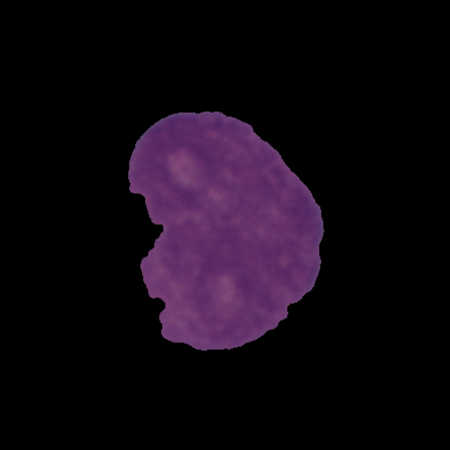
Label: cancer